Question: '''
stock={'meat':100,'fish':50,'bread':70, 'milk':35,'chips':15, 'apple':10,'orange':10, 'rice':10,'honey':10,'lemon':10}
def insertionSort( theSeq ):
n = len( theSeq )
for i in range(1, n):
key = theSeq[i]
pos = i
while pos > 0 and key < theSeq[pos - 1]:
theSeq[pos] = theSeq[pos-1]
pos -= 1
theSeq[pos] = key
print('Input List:', stock)
insertionSort(stock)
print('Sorted List:', stock)
'''

these are my codes and i have been trying to sort my dictionary using insertion sort but i keep running into this error and have no idea what to.
i would like my output to be a list of unsorted dictionary followed by a list of the sorted dictionary
i would appreciate any help i can get
thank you in advance
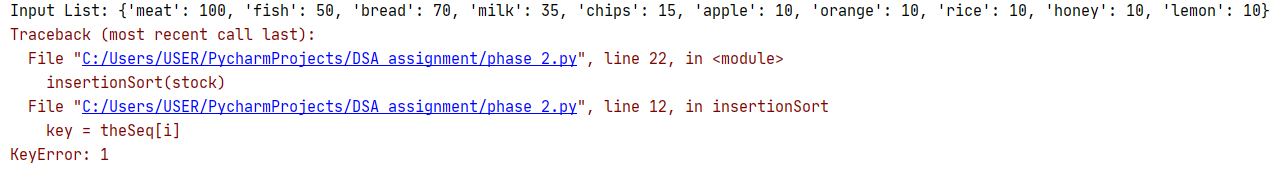
Answer: Dicts are not sequences (although they preserve insertion order in Python 3.7+). You can convert it to a list:
'''
L = list(stock.items())
insertionSort(L)
print(L)
'''
... But apparently your algorithm doesn't work, since this is the output:
'''
[('lemon', 10), ('meat', 100), ('meat', 100), ('meat', 100), ('meat', 100), ('meat', 100), ('meat', 100), ('milk', 35), ('orange', 10), ('rice', 10)]
'''